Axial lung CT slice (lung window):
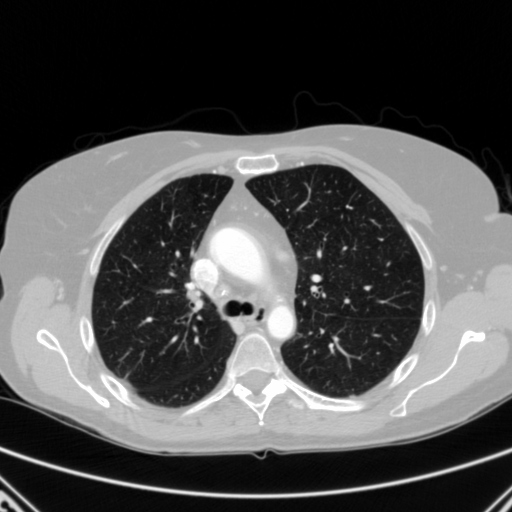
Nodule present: yes
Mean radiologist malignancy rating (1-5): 1